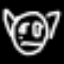
Label: leaf